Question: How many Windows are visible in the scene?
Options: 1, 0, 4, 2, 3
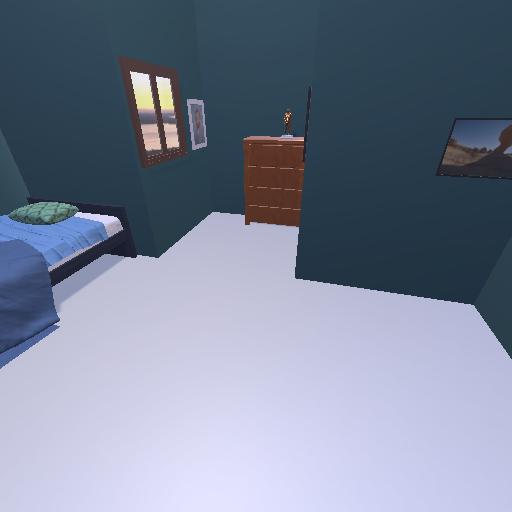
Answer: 1